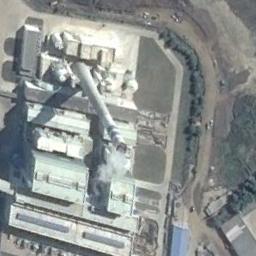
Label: thermal_power_station